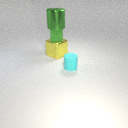
large green metal cylinder above large yellow metal cube